Field crop: maize
Growth stage: 2
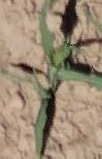
Species: maize